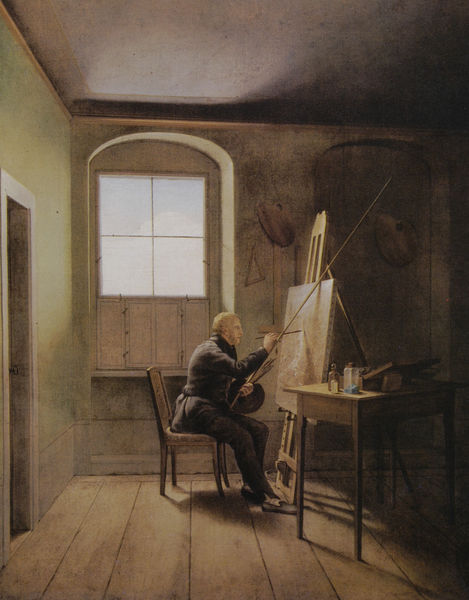
Titel: Caspar David Friedrich in seinem Atelier
Künstler: Georg Friedrich Kersting
Standort: Hamburg
Institution: Kunsthalle
Schlagwörter: blau, dunkel, gemälde, himmel, mann, schatten, wolken, fluss, gelb, grün, sitzen, braun, fenster, hell, holz, licht, raum, schwarz, stuhl, tisch, tür, zimmer, beige, malerei, rock, anzug, flaschen, wand, bild, innenraum, möbel, tischbein, boden, interieur, sitzend, decke, innen, sanft, arbeit, ruhe, bogen, parkett, stab, farben, türe, dielen, rundbogen, friedrich, romantik, beobachter, staffage, diele, holzboden, riemen, atelier, maler, staffelei, balken, bohlen, innenansicht, stube, allein, selbstporträt, eingang, künstler, selbstbildnis, leinwand, dielenboden, malen, palette, pinsel, biedermeier, utensilien, fensterbrett, stange, caspar david friedrich, dresden, einblick, kerstig, malstock, maluntensilien, paletten, stafflei, weich, holzfussboden, gefäße, zeichner, latte, farbpalette, malt, messen, zimmel, stuhhl, staffelage, öicht, zeichenstab, spitz weg, karl spitz weg